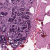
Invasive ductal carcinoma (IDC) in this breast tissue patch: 0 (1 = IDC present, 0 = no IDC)